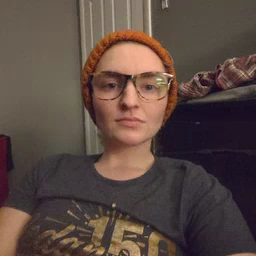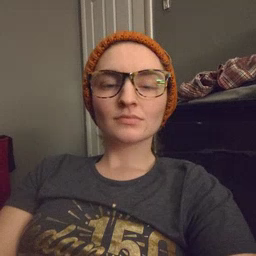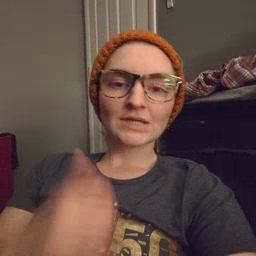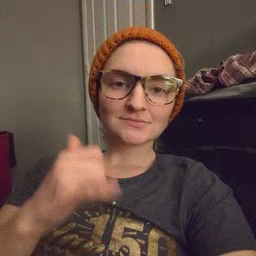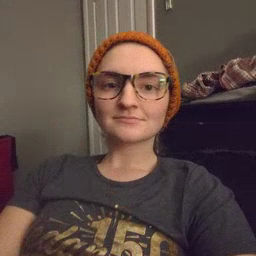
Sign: yellow